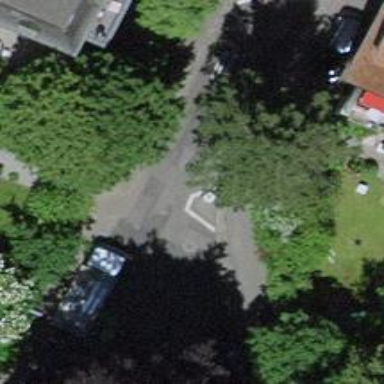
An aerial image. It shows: Asphalt road in living street with separate sidewalks.